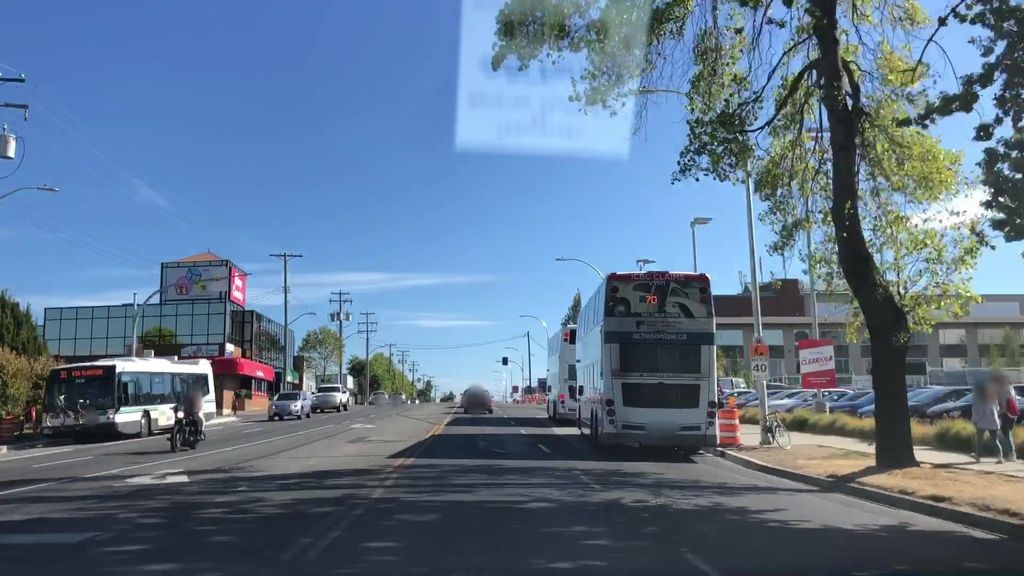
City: victoria